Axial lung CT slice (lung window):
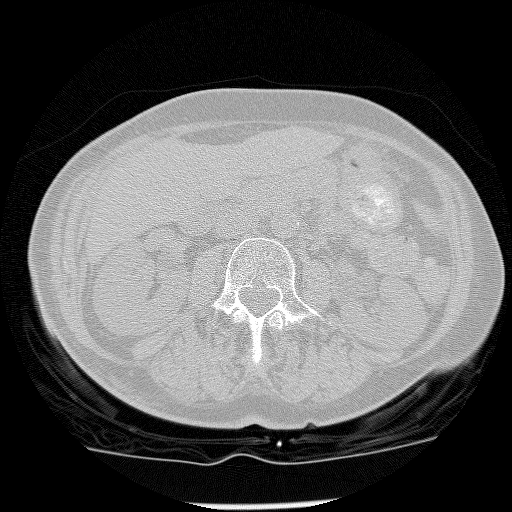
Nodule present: no